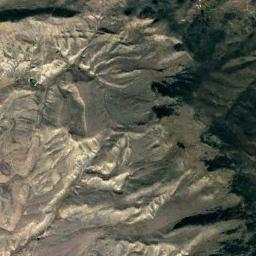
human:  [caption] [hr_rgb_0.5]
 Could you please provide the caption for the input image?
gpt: There are many terraces on this mountain, And a white path crosses through the mountains .

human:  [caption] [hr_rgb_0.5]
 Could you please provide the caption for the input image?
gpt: The mountains are winding and undulating .

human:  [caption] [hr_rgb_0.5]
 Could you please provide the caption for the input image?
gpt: The mountain is full of bare land with some green plants .

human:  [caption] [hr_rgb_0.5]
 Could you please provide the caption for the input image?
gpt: The folded mountain consists of some ridges and valleys .

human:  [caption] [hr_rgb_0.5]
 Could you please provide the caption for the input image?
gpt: There are some ravines on the brown mountain .